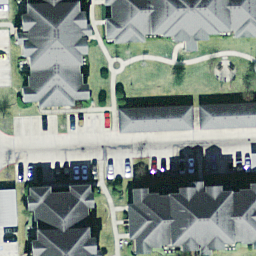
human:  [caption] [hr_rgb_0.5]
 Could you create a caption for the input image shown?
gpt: Lots of houses arranged neatly and some roads go through them .

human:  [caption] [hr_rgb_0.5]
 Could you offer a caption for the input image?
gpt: This is a dense residential area .

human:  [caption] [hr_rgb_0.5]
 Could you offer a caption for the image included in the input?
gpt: There are lots of houses arranged neatly and some roads go through them .

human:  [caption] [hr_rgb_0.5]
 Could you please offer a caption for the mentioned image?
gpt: It is a dense residential area with lots of houses arranged neatly and some roads go through them .

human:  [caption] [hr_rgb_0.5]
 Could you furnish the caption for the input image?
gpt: Lots of houses arranged neatly and some roads go through them .